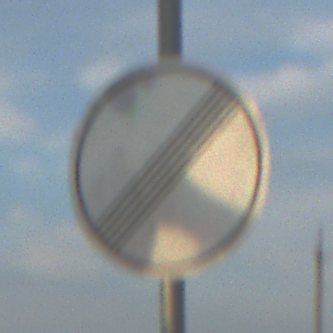
Verkehrszeichen: EndeSaemtlicherBegrenzungen
Umgebung: Outdoor, Nature
Tageszeit: SunriseSunset
Wetter: PartlyCloudy
Licht: Natural
Jahreszeit: NotSpecified
Kontrast: MediumContrast